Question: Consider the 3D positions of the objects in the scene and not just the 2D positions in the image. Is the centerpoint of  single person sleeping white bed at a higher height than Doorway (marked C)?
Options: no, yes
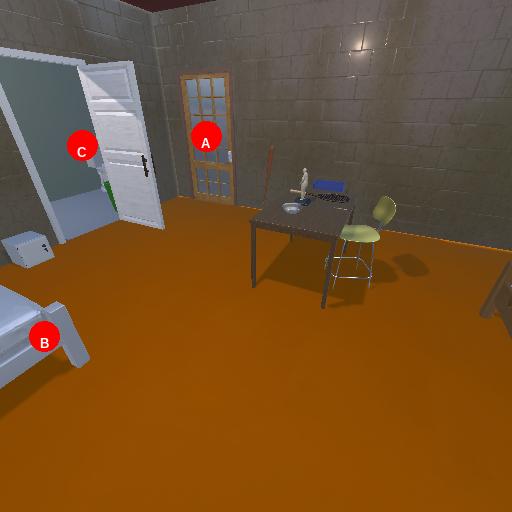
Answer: no